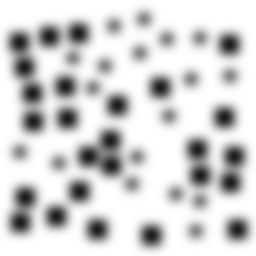
Squares: 26
Triangles: 0
Stars: 18
Total shapes: 44